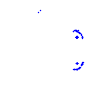
Particle: proton